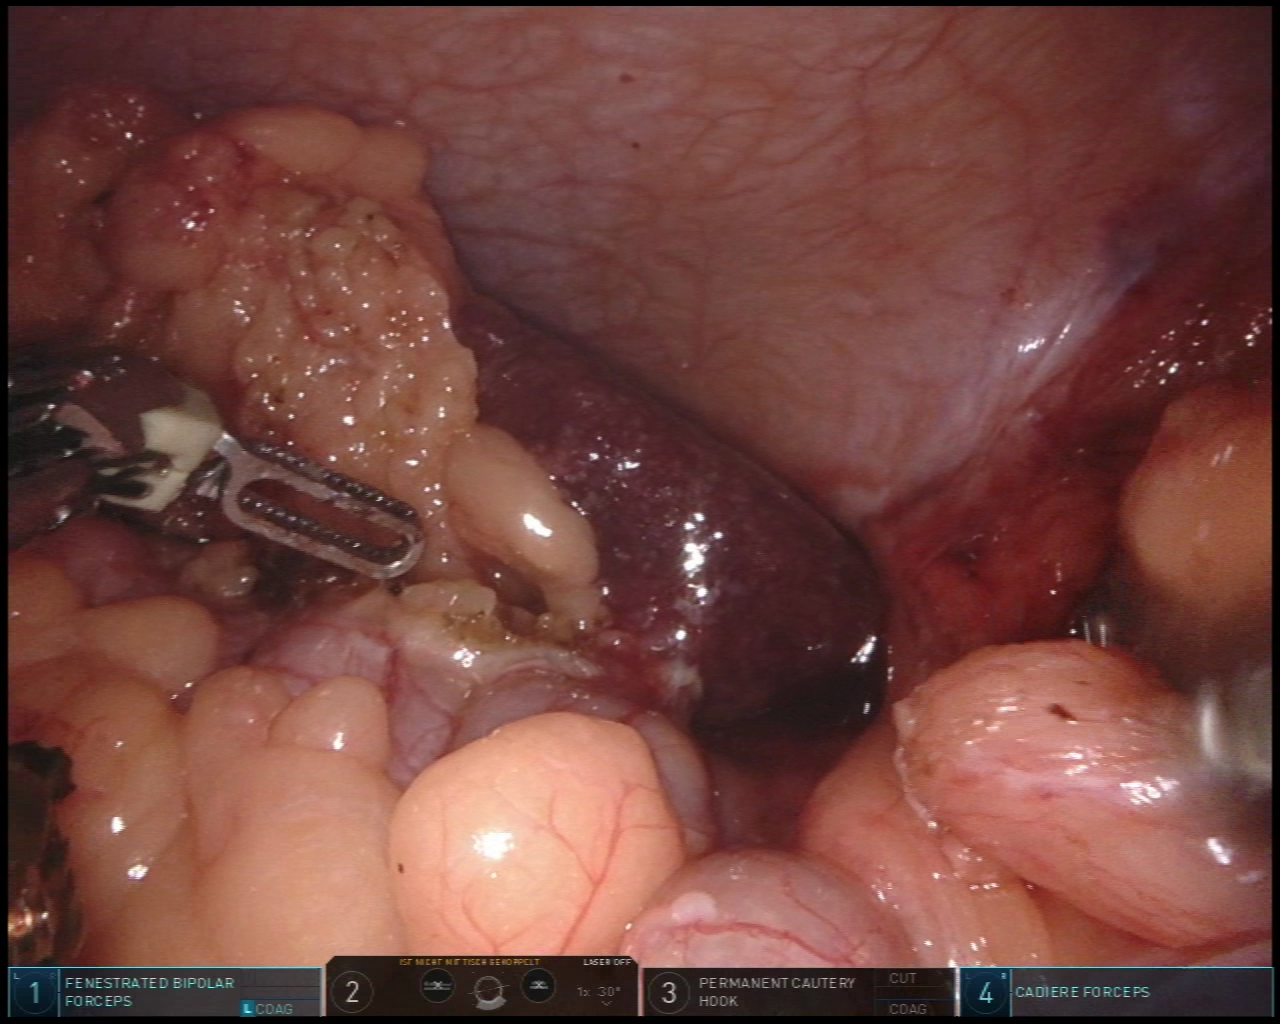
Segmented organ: spleen
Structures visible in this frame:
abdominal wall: yes
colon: yes
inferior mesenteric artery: no
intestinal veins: no
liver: no
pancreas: no
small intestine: no
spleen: yes
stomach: no
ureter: no
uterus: no
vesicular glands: no